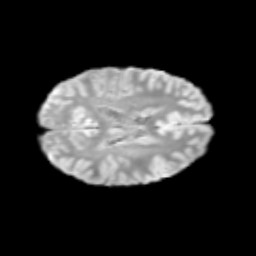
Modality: T2w
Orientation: axial
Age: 13
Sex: male
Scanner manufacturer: siemens
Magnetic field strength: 3 T
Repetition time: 3.8 s
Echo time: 0.07 s